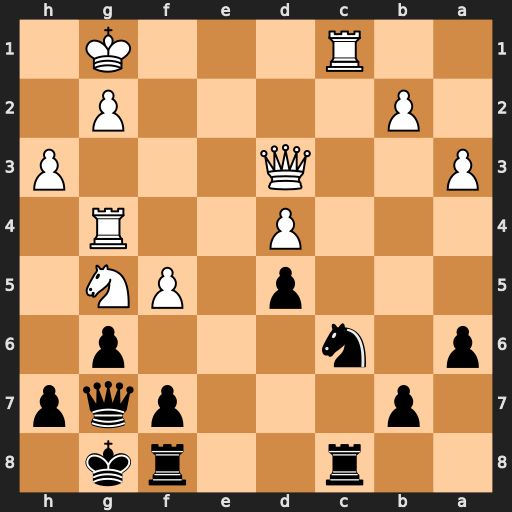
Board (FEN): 2r2rk1/1p3pqp/p1n3p1/3p1PN1/3P2R1/P2Q3P/1P4P1/2R3K1
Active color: b
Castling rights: -
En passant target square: -
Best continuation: Ne5 dxe5 Rxc1+ Kh2 Qxe5+